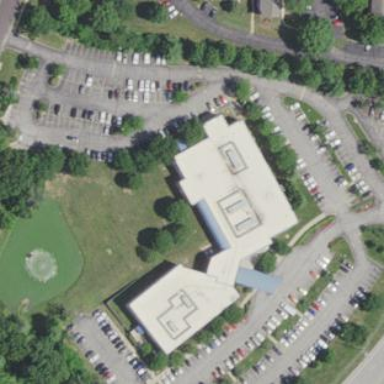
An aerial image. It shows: Building.